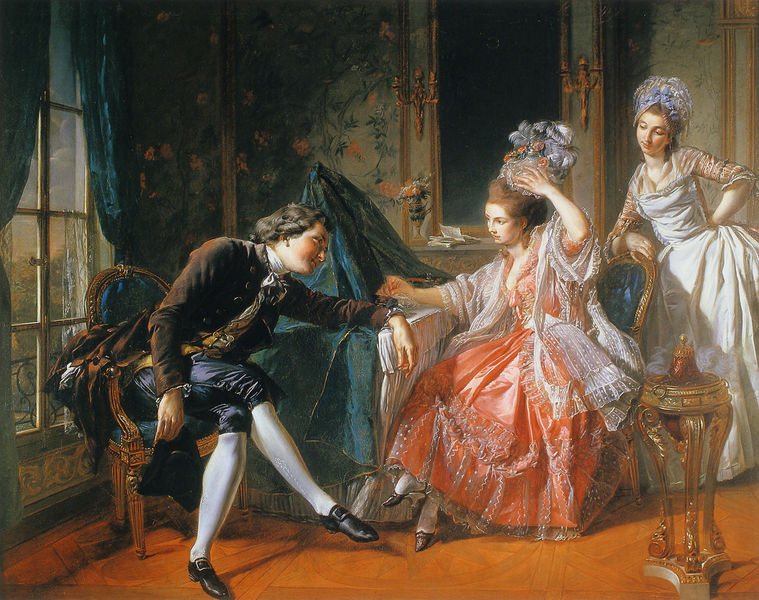
Titel: Interieur mit zwei Damen und einem Herrn
Künstler: Louis-Roland Trinquesse
Institution: Maurice Segoura Collection
Schlagwörter: gemälde, mann, weiß, frauen, mädchen, sitzen, blumen, braun, elegant, fenster, frau, frisur, kleid, raum, schwarz, stuhl, tisch, tür, zimmer, blick, dame, rot, schloss, gespräch, jung, arm, barock, blicke, spitze, innenraum, spiegel, vorhang, gewand, gold, haare, sessel, adel, spitzen, vase, adelige, balkon, kopfbedeckung, parkett, schuhe, salon, tapete, vorhänge, strumpf, rüschen, strümpfe, fräulein, flirt, rokokko, kopfschmuck, eleganz, armleuchter, keck, boudoir, prunkvoll, flirten, kavalier, jungfrauen, überzogen, meträssen, kavallier